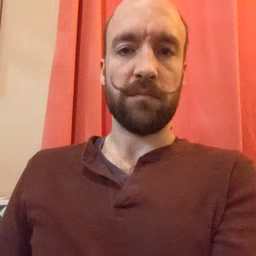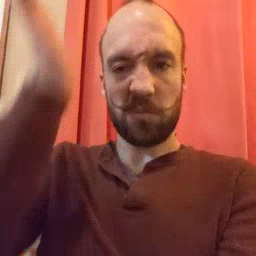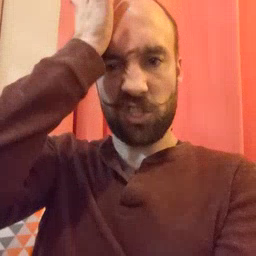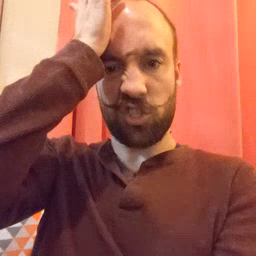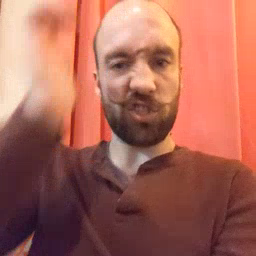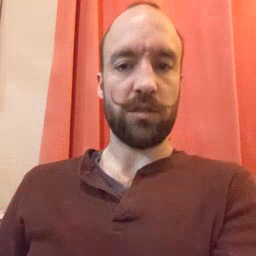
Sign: garbage